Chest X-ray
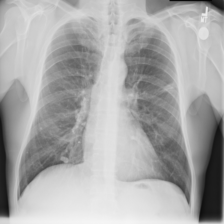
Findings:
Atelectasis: negative
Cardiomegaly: negative
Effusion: negative
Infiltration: negative
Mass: negative
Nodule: negative
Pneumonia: negative
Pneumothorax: negative
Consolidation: negative
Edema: negative
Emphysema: negative
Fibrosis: negative
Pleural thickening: negative
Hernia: negative